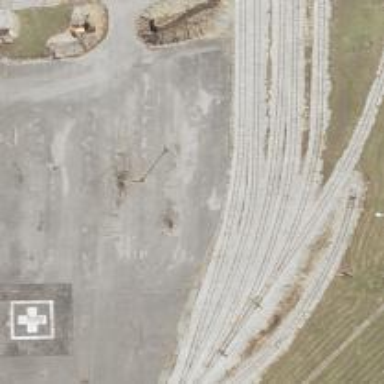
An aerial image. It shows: Railway spur service.